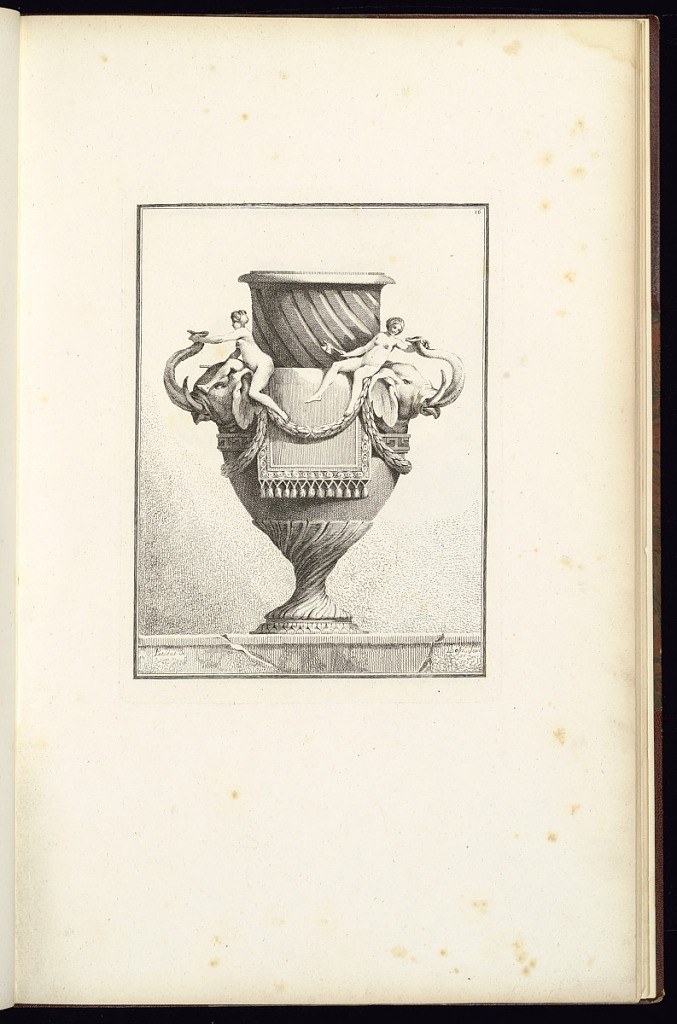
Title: Design for a Vase
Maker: Ennemond Alexandre Petitot, French, 1727 – 1801
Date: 1764
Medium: Etching on laid paper
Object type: Print
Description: Design for a vase decorated with fluting and a Greek-key frieze, with two handles in the shape of elephants' heads, two nude female figures sit on top of their heads, holding their trunks. A tasseled textile hangs between them with a garland of laurel leaves. The plate is signed, dated and numbered.